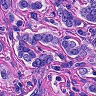
Metastatic tissue present: yes